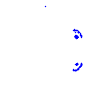
Particle: kaon